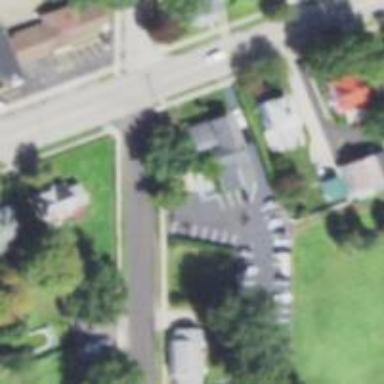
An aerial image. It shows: Healthcare clinic is depicted in the image.